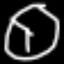
Label: clock